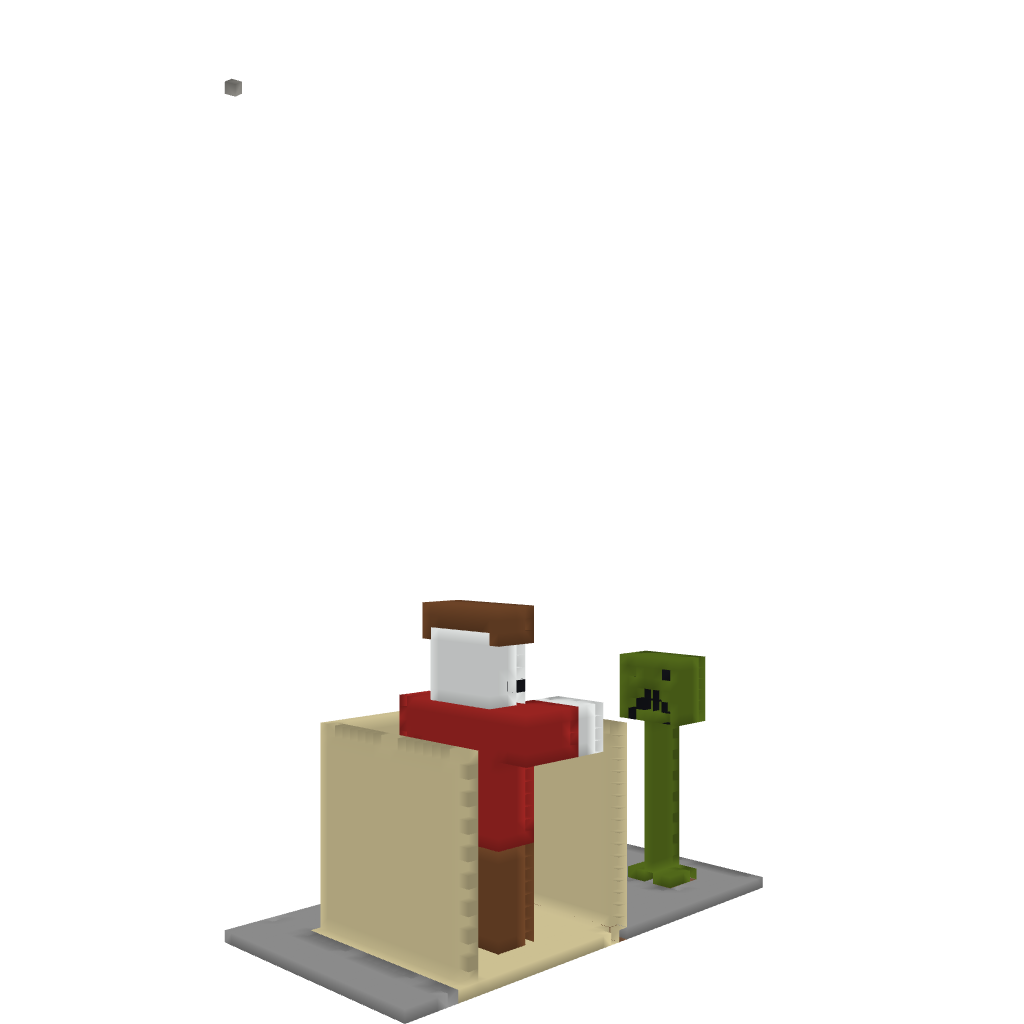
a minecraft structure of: STATUE